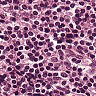
Metastatic tissue present: no